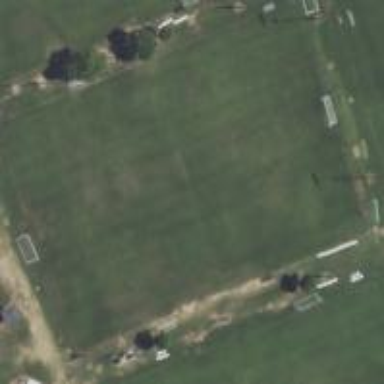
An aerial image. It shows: Soccer pitch for outdoor sports and leisure activities.